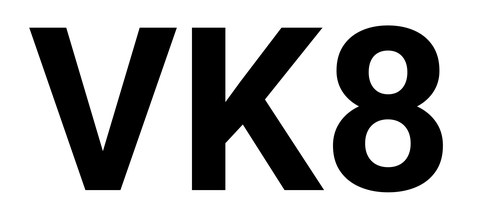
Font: Roboto_Bold